Question: I have set-up hadoop framework in my mac OS X. Using virtualbox, I installed ubuntu server (one nameNode) and two more ubuntu server to act as datanodes.
I have set up core-site.xml and other configurations correctly to my knowledge. when I start the framework using start-all.sh, everything seems fine. doing 'jps' on NameNode and each datanodes shows that the process is active. but on the GUI url, I see that no nodes are live. see the attached image.
Here is the error message from log file:
'''
2014-06-23 18:00:01,167 INFO org.apache.hadoop.hdfs.server.namenode.NameNode: Web-server up at: 0.0.0.0:50070
2014-06-23 18:00:01,174 INFO org.apache.hadoop.ipc.Server: IPC Server Responder: starting
2014-06-23 18:00:01,175 INFO org.apache.hadoop.ipc.Server: IPC Server listener on 10001: starting
2014-06-23 18:00:01,178 INFO org.apache.hadoop.ipc.Server: IPC Server handler 0 on 10001: starting
2014-06-23 18:00:01,186 INFO org.apache.hadoop.ipc.Server: IPC Server handler 1 on 10001: starting
2014-06-23 18:00:01,190 INFO org.apache.hadoop.ipc.Server: IPC Server handler 2 on 10001: starting
2014-06-23 18:00:01,195 INFO org.apache.hadoop.ipc.Server: IPC Server handler 3 on 10001: starting
2014-06-23 18:00:01,195 INFO org.apache.hadoop.ipc.Server: IPC Server handler 4 on 10001: starting
2014-06-23 18:00:01,196 INFO org.apache.hadoop.ipc.Server: IPC Server handler 5 on 10001: starting
2014-06-23 18:00:01,198 INFO org.apache.hadoop.ipc.Server: IPC Server handler 6 on 10001: starting
2014-06-23 18:00:01,201 INFO org.apache.hadoop.ipc.Server: IPC Server handler 7 on 10001: starting
2014-06-23 18:00:01,206 INFO org.apache.hadoop.ipc.Server: IPC Server handler 8 on 10001: starting
2014-06-23 18:00:01,213 INFO org.apache.hadoop.ipc.Server: IPC Server handler 9 on 10001: starting
2014-06-23 18:00:05,692 ERROR org.apache.hadoop.security.UserGroupInformation: PriviledgedActionException as:sridhar cause:java.io.IOException: File /usr/local/hadoop/tmp/mapred/system/jobtracker.info could only be replicated to 0 nodes, instead of 1
2014-06-23 18:00:05,692 INFO org.apache.hadoop.ipc.Server: IPC Server handler 4 on 10001, call addBlock(/usr/local/hadoop/tmp/mapred/system/jobtracker.info, DFSClient_NONMAPREDUCE_1288778011_1, null) from 127.0.0.1:56524: error: java.io.IOException: File /usr/local/hadoop/tmp/mapred/system/jobtracker.info could only be replicated to 0 nodes, instead of 1
java.io.IOException: File /usr/local/hadoop/tmp/mapred/system/jobtracker.info could only be replicated to 0 nodes, instead of 1
at org.apache.hadoop.hdfs.server.namenode.FSNamesystem.getAdditionalBlock(FSNamesystem.java:1920)
at org.apache.hadoop.hdfs.server.namenode.NameNode.addBlock(NameNode.java:783)
at sun.reflect.NativeMethodAccessorImpl.invoke0(Native Method)
at sun.reflect.NativeMethodAccessorImpl.invoke(NativeMethodAccessorImpl.java:57)
at sun.reflect.DelegatingMethodAccessorImpl.invoke(DelegatingMethodAccessorImpl.java:43)
at java.lang.reflect.Method.invoke(Method.java:606)
at org.apache.hadoop.ipc.RPC$Server.call(RPC.java:587)
at org.apache.hadoop.ipc.Server$Handler$1.run(Server.java:1432)
at org.apache.hadoop.ipc.Server$Handler$1.run(Server.java:1428)
at java.security.AccessController.doPrivileged(Native Method)
at javax.security.auth.Subject.doAs(Subject.java:415)
at org.apache.hadoop.security.UserGroupInformation.doAs(UserGroupInformation.java:1190)
at org.apache.hadoop.ipc.Server$Handler.run(Server.java:1426)
2014-06-23 18:00:06,716 ERROR org.apache.hadoop.security.UserGroupInformation: PriviledgedActionException as:sridhar cause:java.io.IOException: File /usr/local/hadoop/tmp/mapred/system/jobtracker.info could only be replicated to 0 nodes, instead of 1
2014-06-23 18:00:06,716 INFO org.apache.hadoop.ipc.Server: IPC Server handler 0 on 10001, call addBlock(/usr/local/hadoop/tmp/mapred/system/jobtracker.info, DFSClient_NONMAPREDUCE_1288778011_1, null) from 127.0.0.1:56524: error: java.io.IOException: File /usr/local/hadoop/tmp/mapred/system/jobtracker.info could only be replicated to 0 nodes, instead of 1
'''

PS: I did look for other posts that showed similar errors. I tried them. but not successful
EDIT:
The namenode server does not show datanodes and tasktracker on issuing 'jps' command.
The log on the datanode looks as follows: (probably datanode is not establishing connection)
'2014-06-23 17:14:16,003 INFO org.apache.hadoop.ipc.Client: Retrying connect to server: ubuntuhadoop/69.91.135.178:10001. Already tried 0 time(s); retry policy is RetryUpToMaximumCountWithFixedSleep(maxRetries=10, sleepTime=1 SECONDS) 2014-06-23 17:14:17,005 INFO org.apache.hadoop.ipc.Client: Retrying connect to server: ubuntuhadoop/69.91.135.178:10001. Already tried 1 time(s); retry policy is RetryUpToMaximumCountWithFixedSleep(maxRetries=10, sleepTime=1 SECONDS) 2014-06-23 17:14:18,006 INFO org.apache.hadoop.ipc.Client: Retrying connect to server: ubuntuhadoop/69.91.135.178:10001. Already tried 2 time(s); retry policy is RetryUpToMaximumCountWithFixedSleep(maxRetries=10, sleepTime=1 SECONDS)'
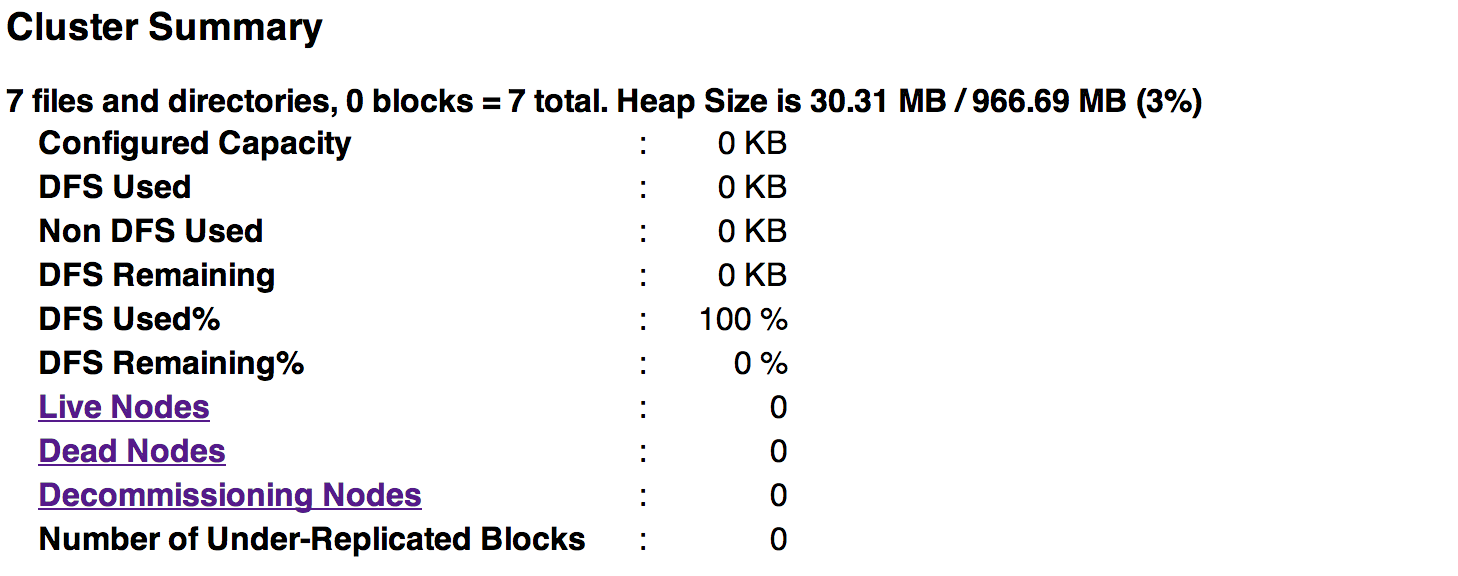
Answer: I got this to work. Though the solution is trivial, I would like to post here so that others novice Hadoopers might benefit.
1) Have the exact replica of 'core-site.xml', 'hdfs-site.xml' and 'mapred-site.xml' in both master ('nameNode') and all slaves ('dataNodes'). I thought 'core-site.xml' and 'mapred-site.xml' in master does not matter. but it is. They open the port on which they listen to. On these ports, 'dataNode' can reach 'nameNode'.
2)when you run 'jps' on master, you will not see a process (atleast I did not see) for 'DataNodes' and 'TaskTracker' assuming you did 'start-all.sh' from master. The reason is because DataNodes and TaskTrackers threads are processed on different nodes of the cluster (in my case, I had one ubuntu box as master and two ubuntu boxes as datanodes).
NOTE: In my case, I did not make my master to serve as datanode (that is as slave)